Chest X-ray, AP view. Patient: 42 years old, sex M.
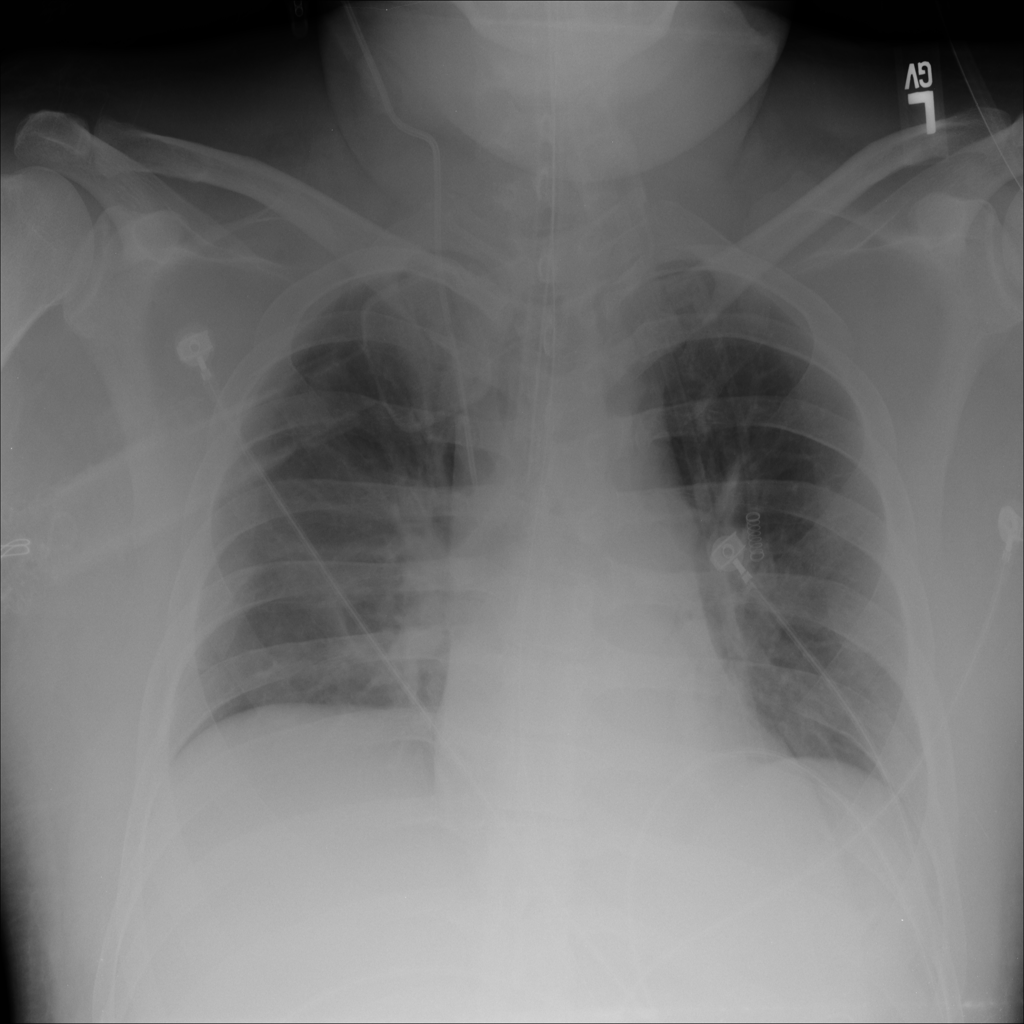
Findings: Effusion